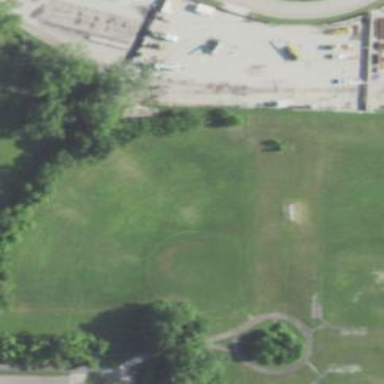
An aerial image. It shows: Baseball pitch for leisure and sports activities.